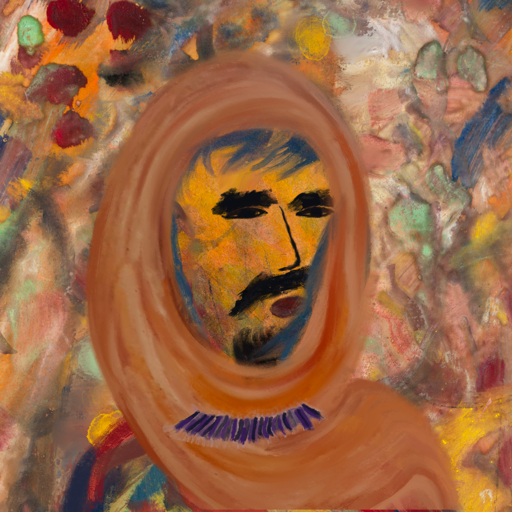
Background: Mother_And_Son_Mother, Head And Neck Side: Gypsy_Mother, Face Side: Mosgoul, Bust: Mother_And_Son_Son, Hair Side: In_The_Sun, Head Accessory: Pious_Lady_Scarf, Second Necklace: Blank, Necklace: HillGirl, Baby: Blank